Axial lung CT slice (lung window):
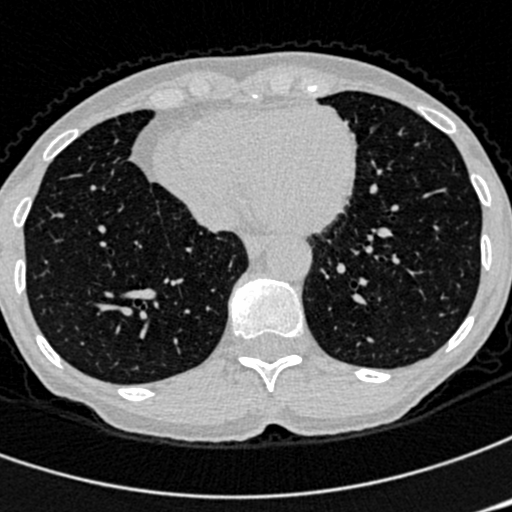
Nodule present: no